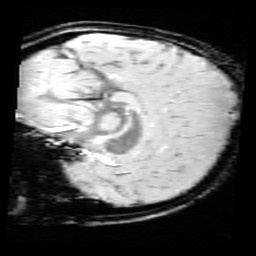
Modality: SWI
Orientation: sagittal
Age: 11
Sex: female
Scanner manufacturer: siemens
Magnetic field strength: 3 T
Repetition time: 0.027 s
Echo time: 0.02 s